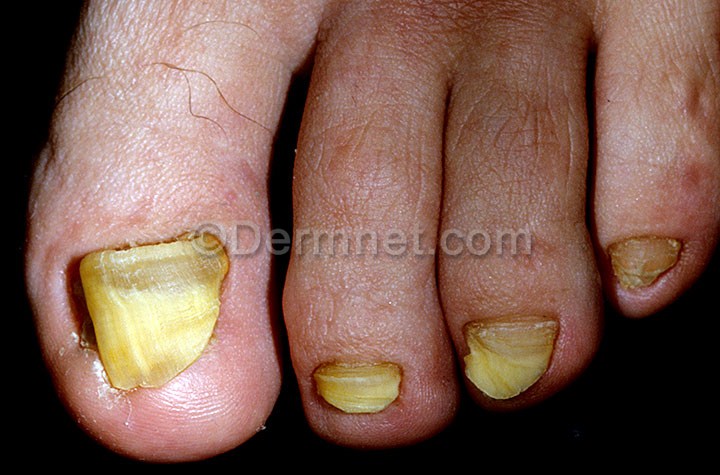
Disease: Nail Fungus and other Nail Disease